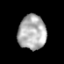
Tissue: prostate
Cell type: T cells
Senescence score: 0.3461
Nuclear area (px): 946
Mean DAPI intensity: 175.68